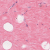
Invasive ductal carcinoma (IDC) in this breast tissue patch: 0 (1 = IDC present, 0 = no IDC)